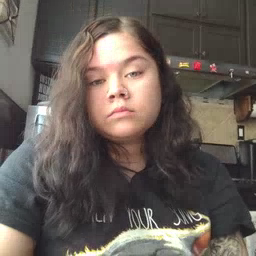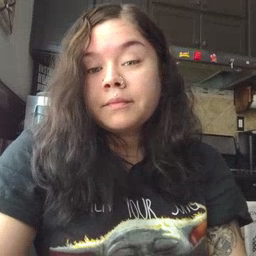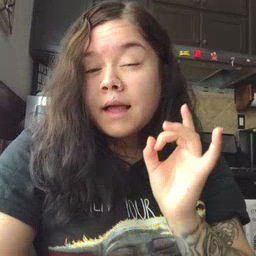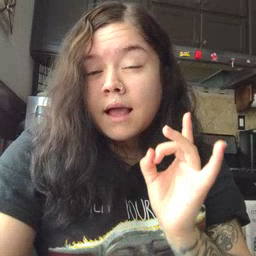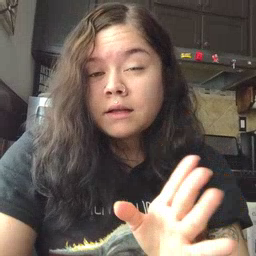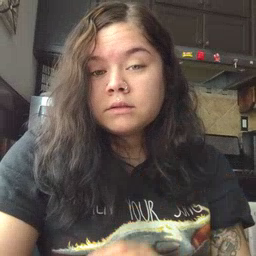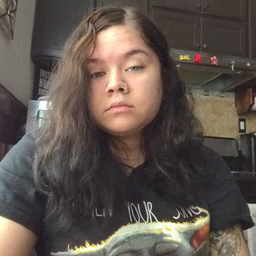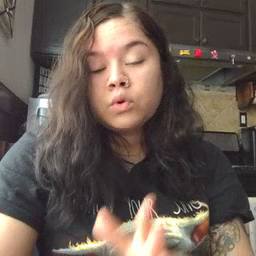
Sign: hate